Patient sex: M
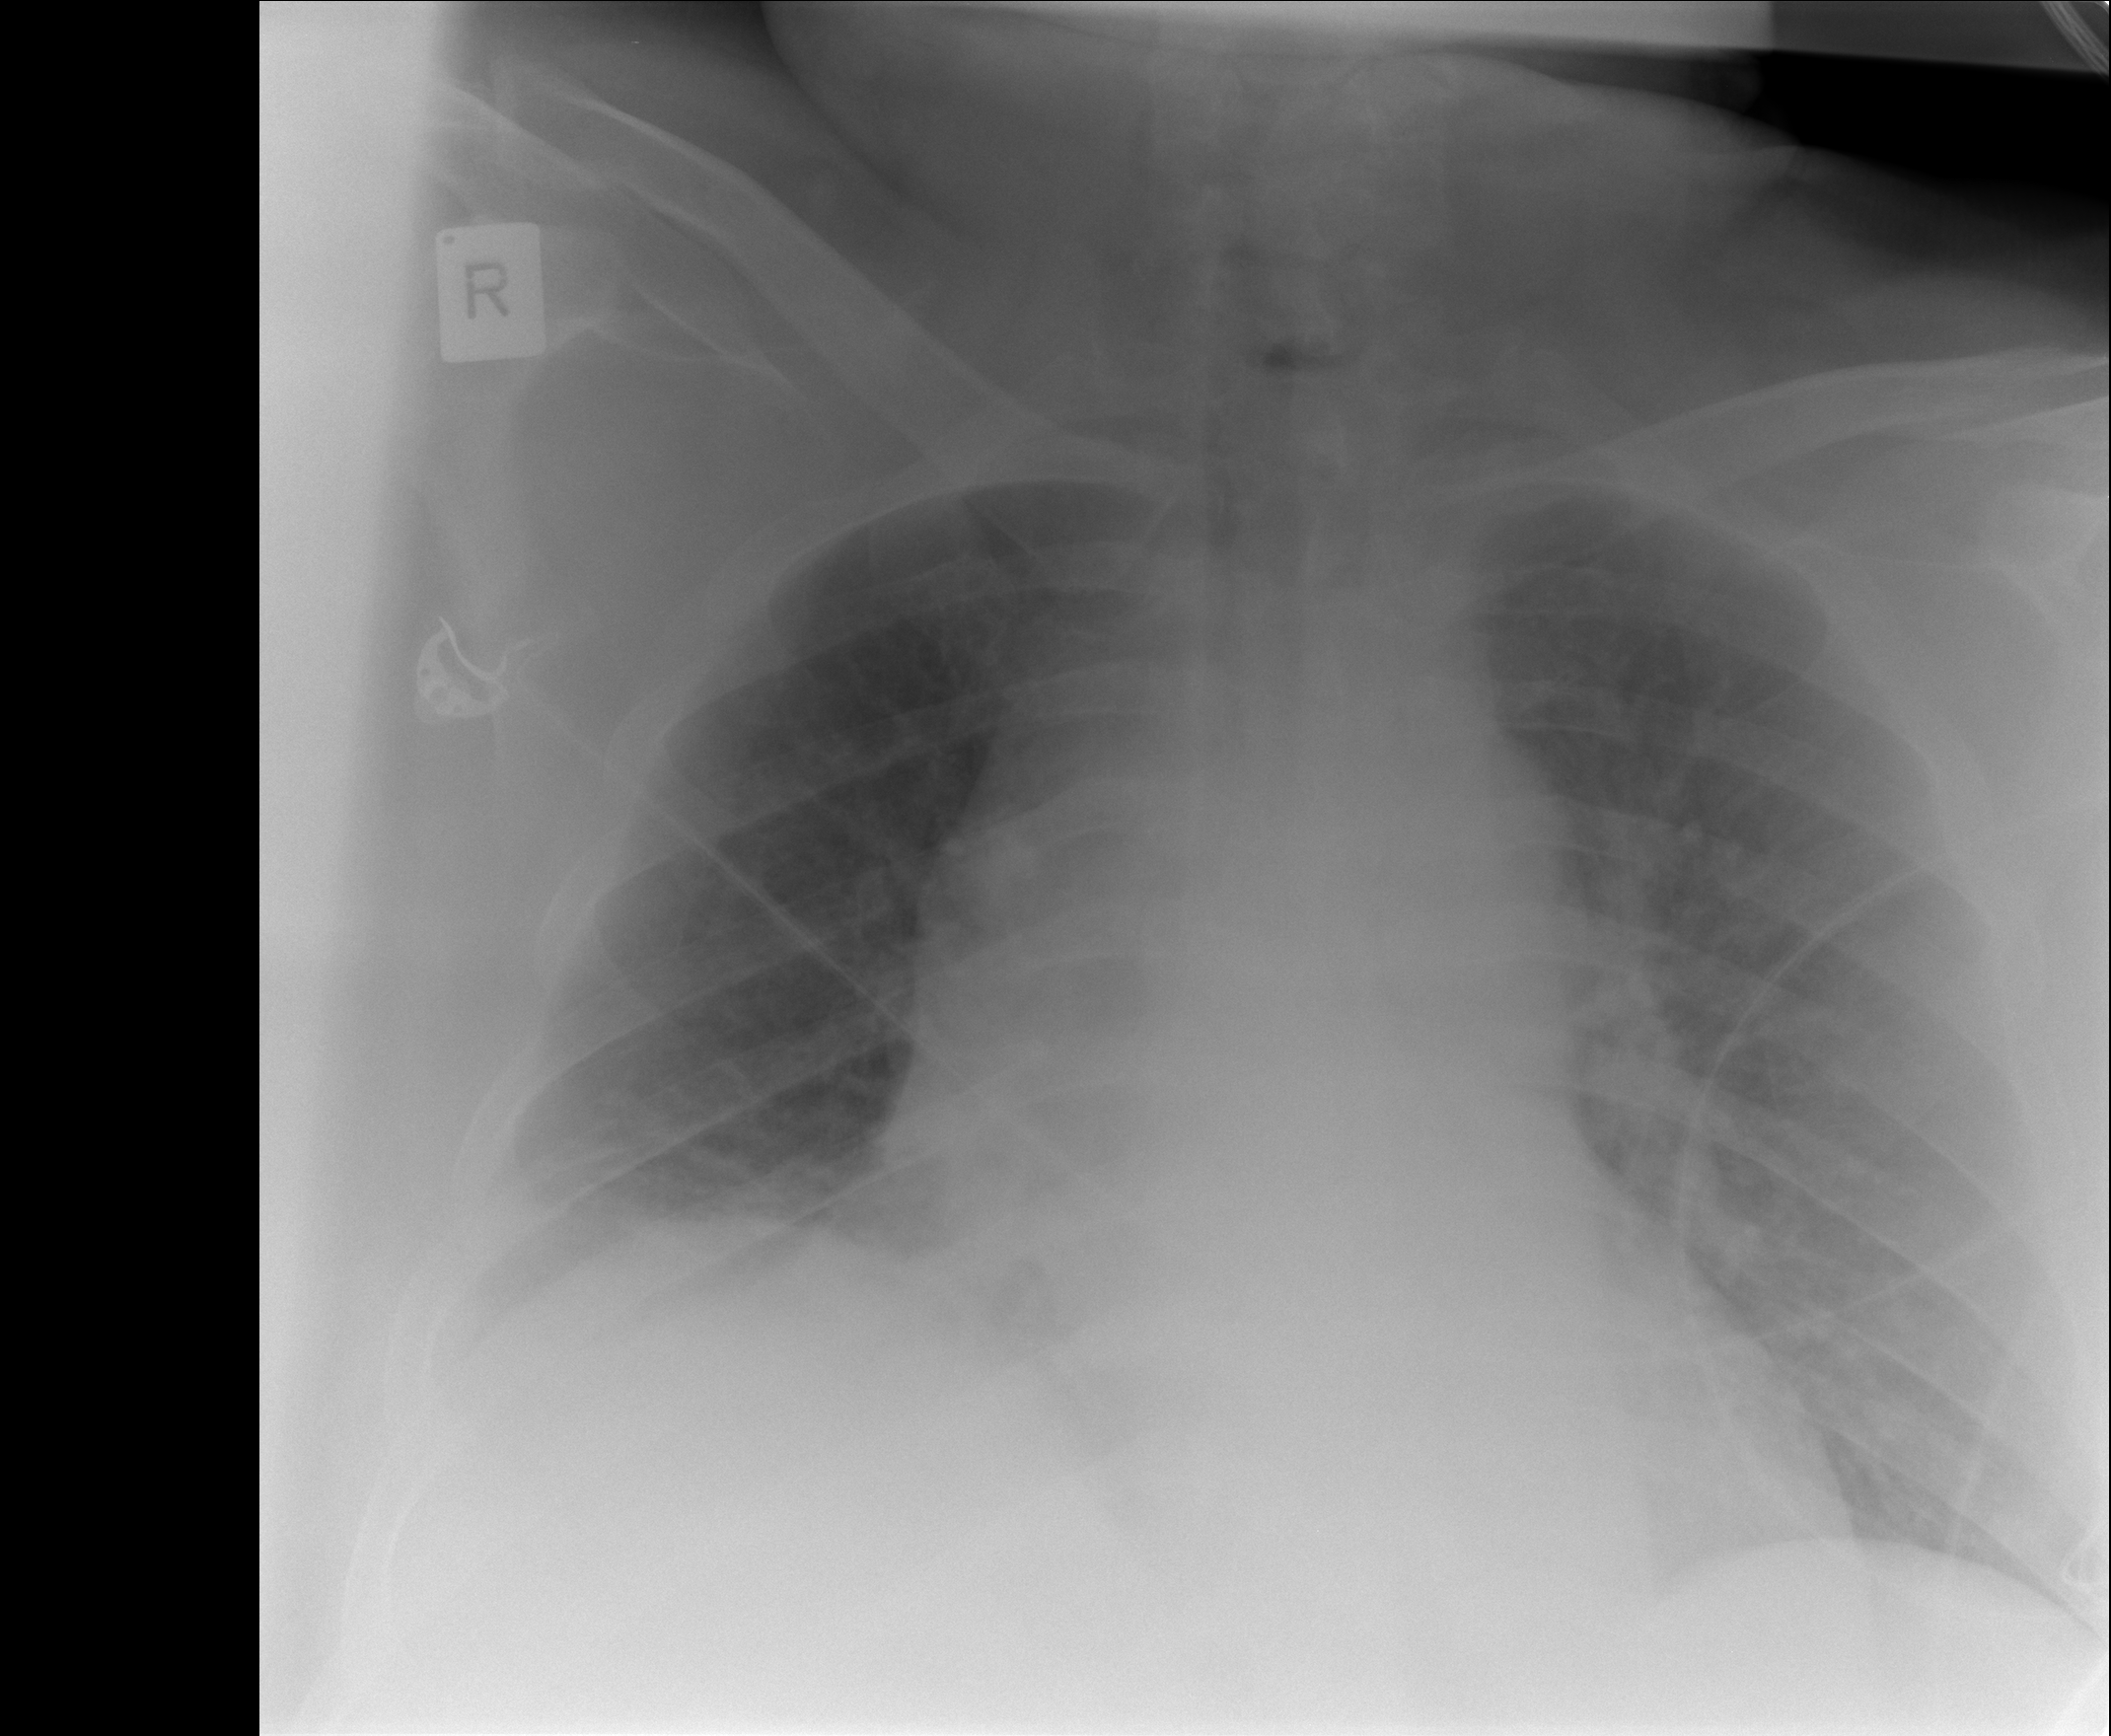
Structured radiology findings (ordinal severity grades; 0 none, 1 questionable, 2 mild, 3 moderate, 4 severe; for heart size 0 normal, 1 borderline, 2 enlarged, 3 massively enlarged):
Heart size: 2
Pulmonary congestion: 2
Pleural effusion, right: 2
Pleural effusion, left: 0
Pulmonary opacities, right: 1
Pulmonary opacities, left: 2
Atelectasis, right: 2
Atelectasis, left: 0